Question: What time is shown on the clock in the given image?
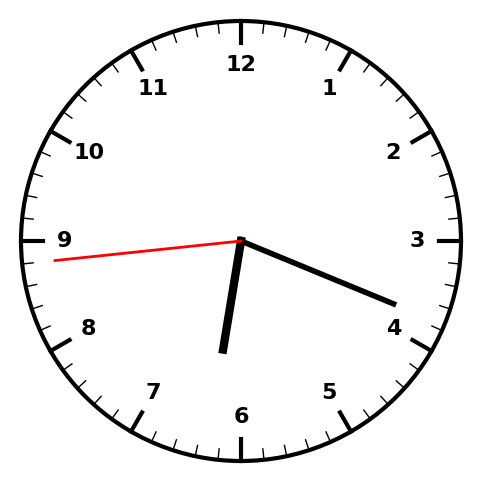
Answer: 06:18:44